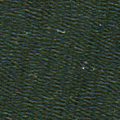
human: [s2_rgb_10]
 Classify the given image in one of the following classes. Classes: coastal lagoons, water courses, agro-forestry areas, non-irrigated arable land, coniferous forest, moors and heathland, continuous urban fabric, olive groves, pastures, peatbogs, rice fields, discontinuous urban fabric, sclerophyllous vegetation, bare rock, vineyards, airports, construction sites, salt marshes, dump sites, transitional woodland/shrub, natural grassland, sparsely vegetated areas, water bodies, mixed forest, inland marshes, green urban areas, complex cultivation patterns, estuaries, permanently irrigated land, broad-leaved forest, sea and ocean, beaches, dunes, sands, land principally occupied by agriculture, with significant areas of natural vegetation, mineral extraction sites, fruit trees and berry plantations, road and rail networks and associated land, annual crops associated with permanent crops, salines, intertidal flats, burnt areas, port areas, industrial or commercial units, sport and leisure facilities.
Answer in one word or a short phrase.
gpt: sea and ocean